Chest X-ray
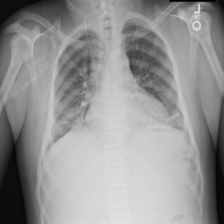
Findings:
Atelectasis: positive
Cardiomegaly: positive
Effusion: positive
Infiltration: negative
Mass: negative
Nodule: negative
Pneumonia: negative
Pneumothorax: negative
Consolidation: negative
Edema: negative
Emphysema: negative
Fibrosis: negative
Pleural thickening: negative
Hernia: negative